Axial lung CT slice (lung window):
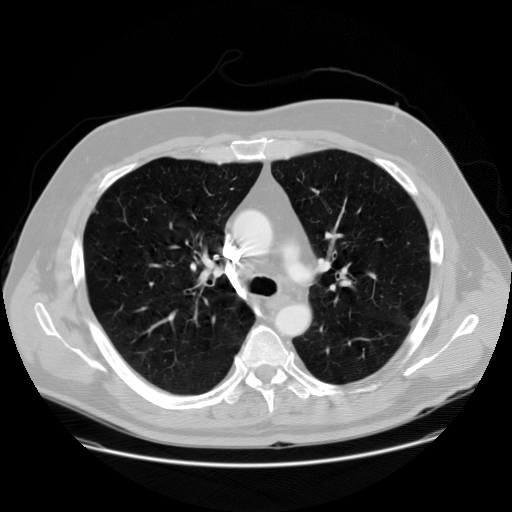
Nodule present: no